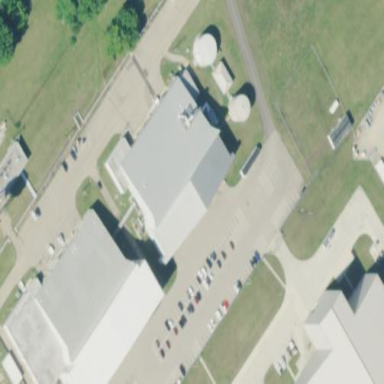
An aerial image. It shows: Hangar building located at airport.